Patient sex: M
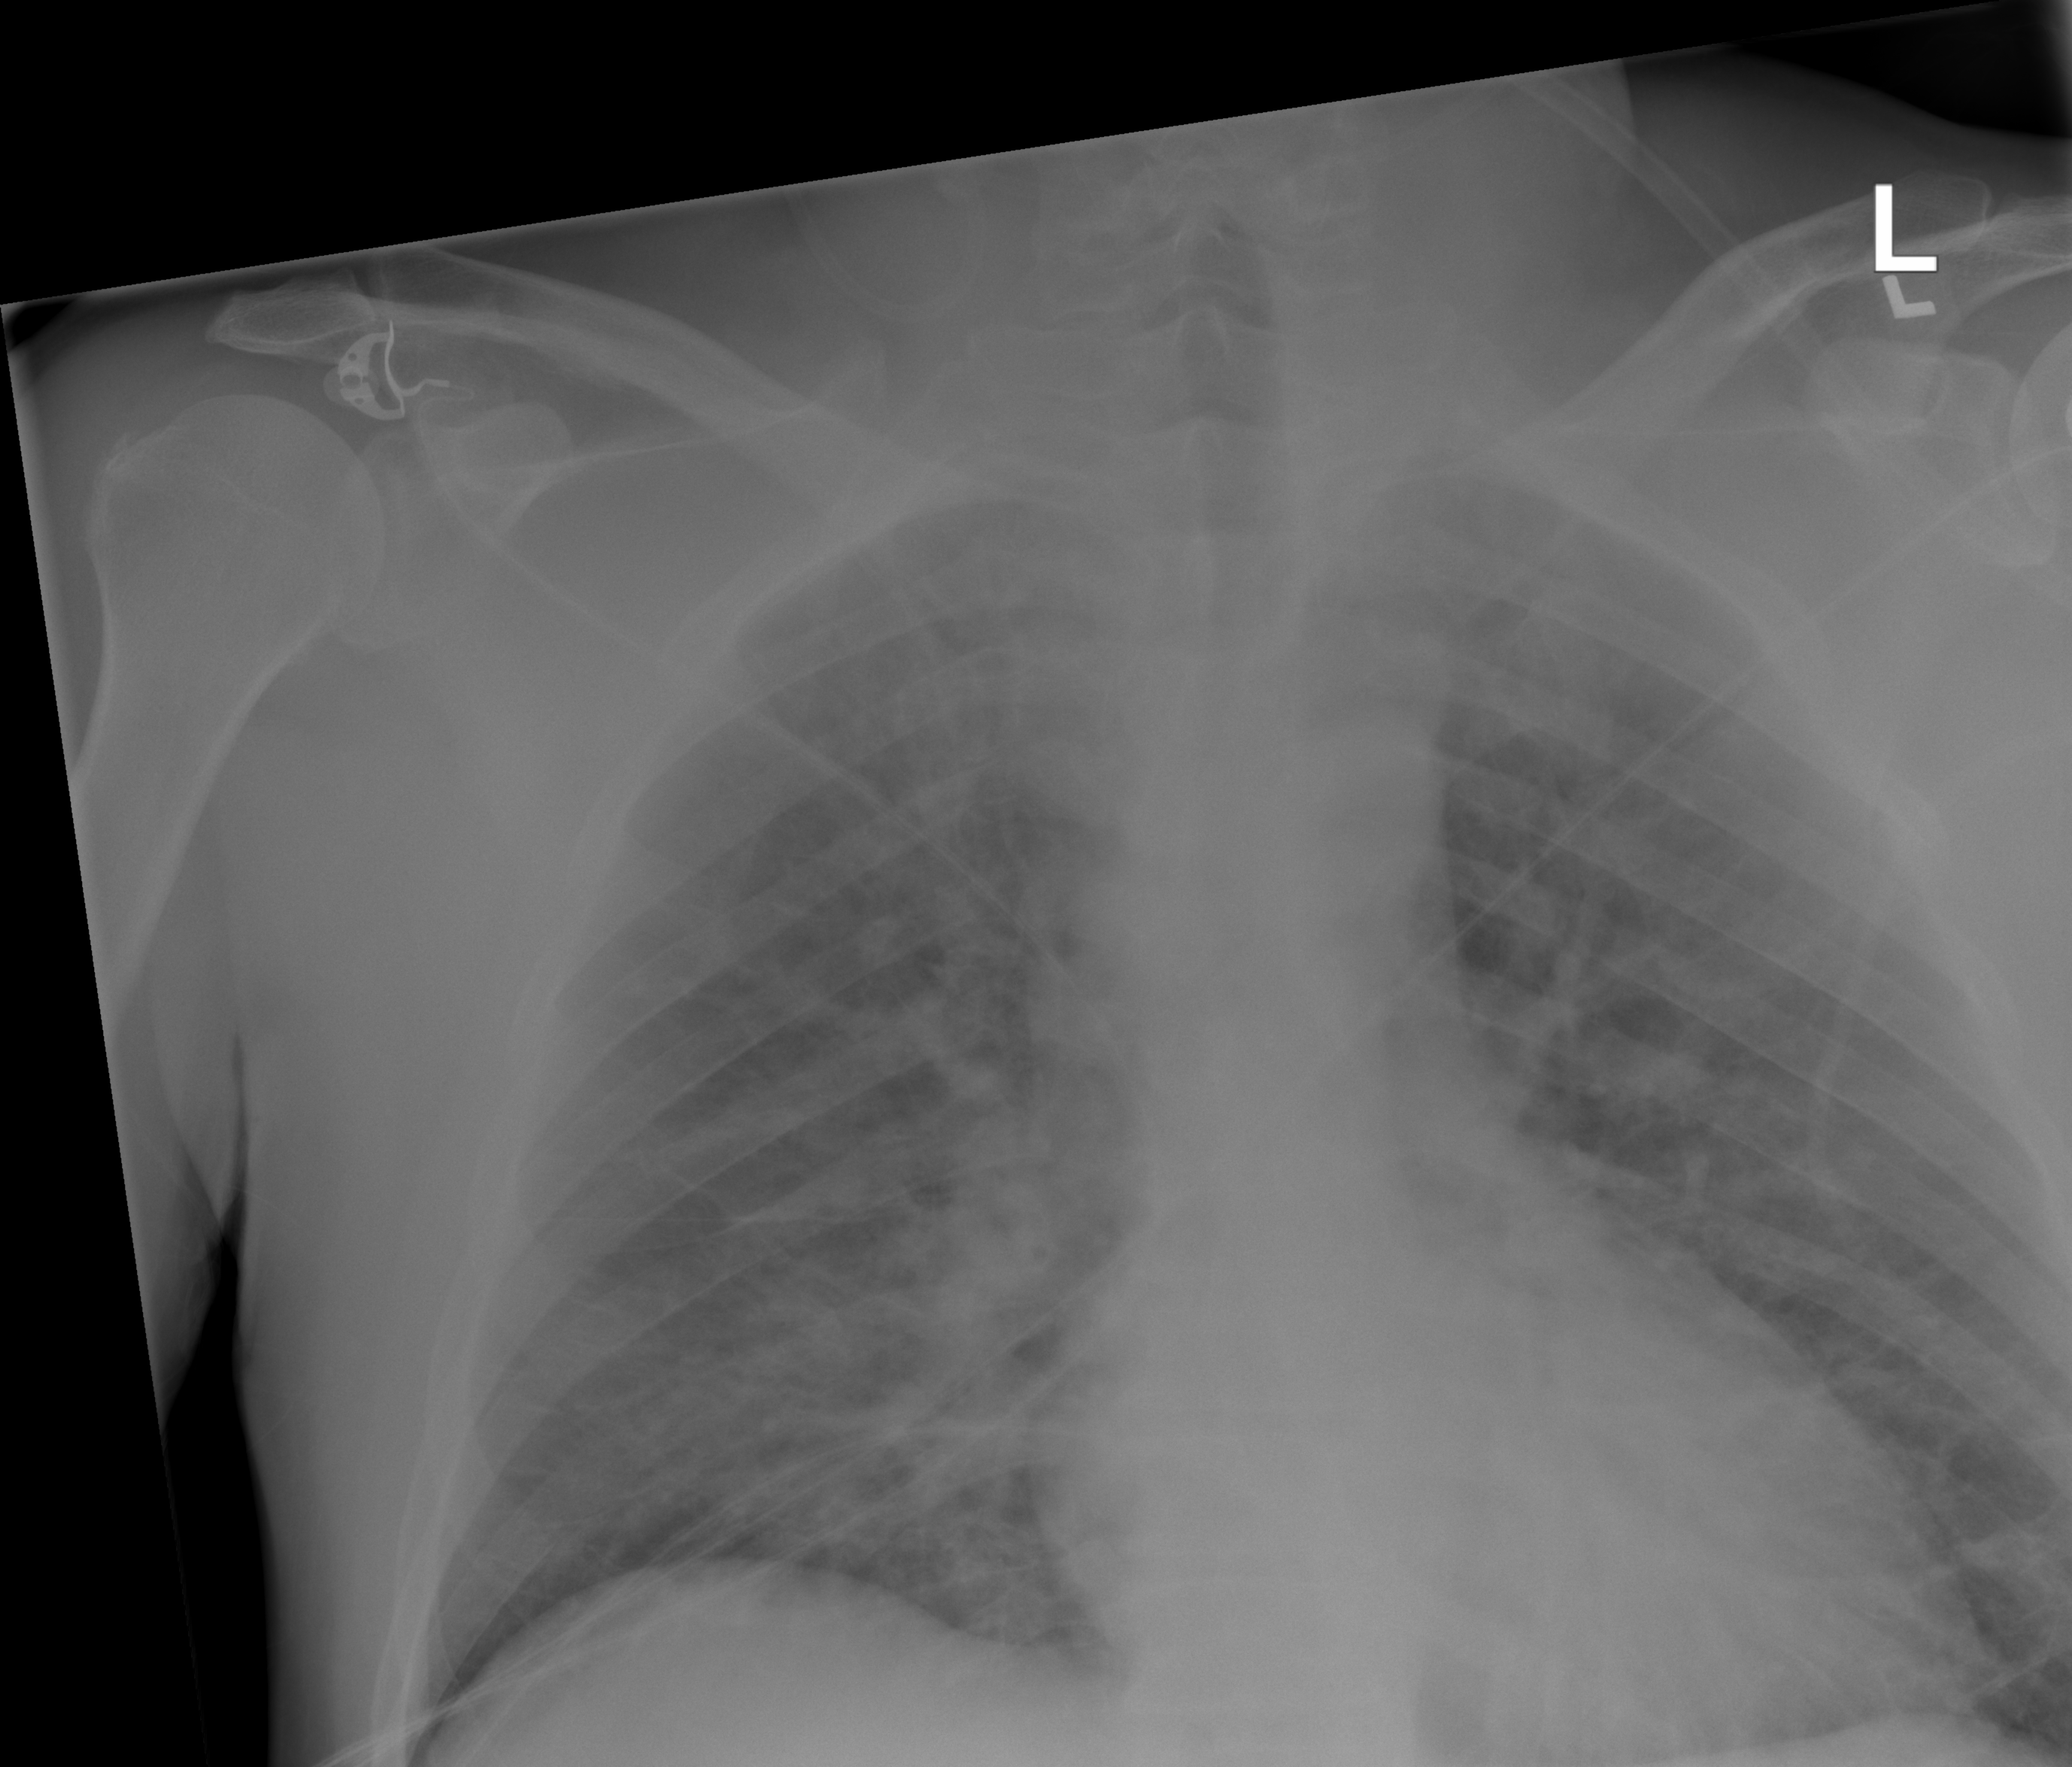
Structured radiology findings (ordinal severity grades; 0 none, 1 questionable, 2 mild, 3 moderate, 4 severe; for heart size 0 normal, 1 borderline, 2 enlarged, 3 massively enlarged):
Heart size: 0
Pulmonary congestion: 3
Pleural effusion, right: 0
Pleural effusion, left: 0
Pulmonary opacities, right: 2
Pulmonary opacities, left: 2
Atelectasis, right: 0
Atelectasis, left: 0